Field crop: maize
Growth stage: 2
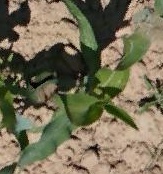
Species: maize